Interaction volume radius: 5 \u00c5
Interaction volume height: 10 \u00c5
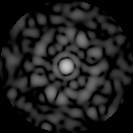
Disorder parameter: 0.8743